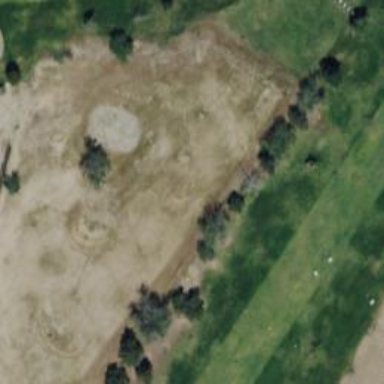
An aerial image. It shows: Driving range for golf practice.